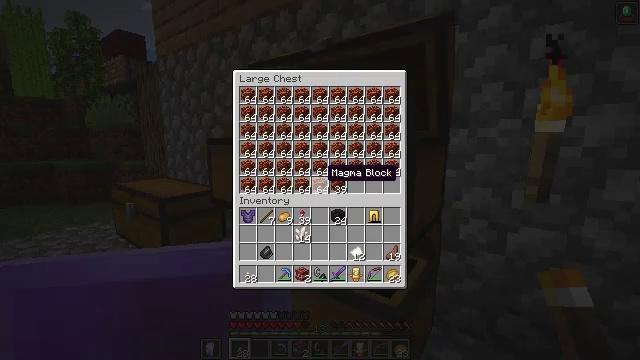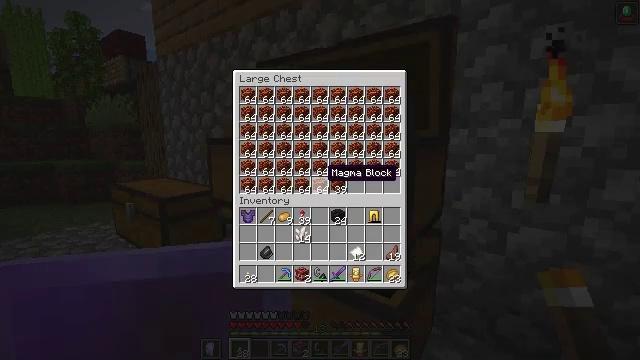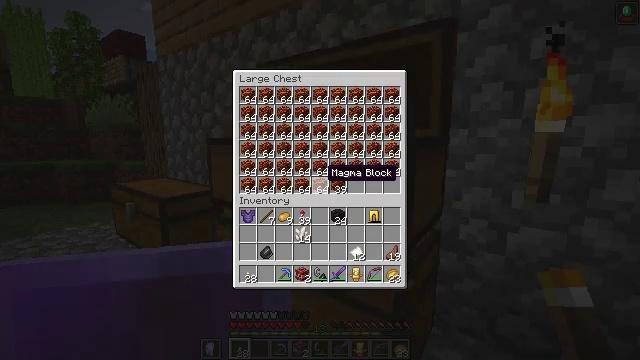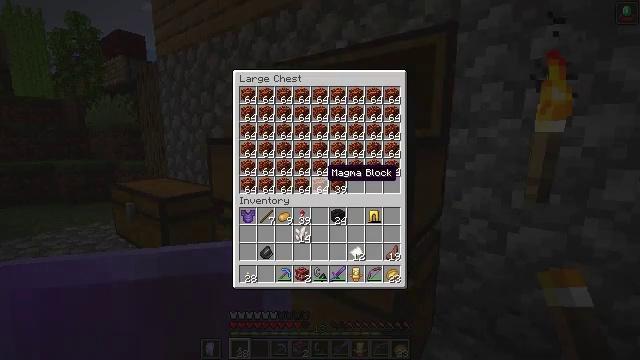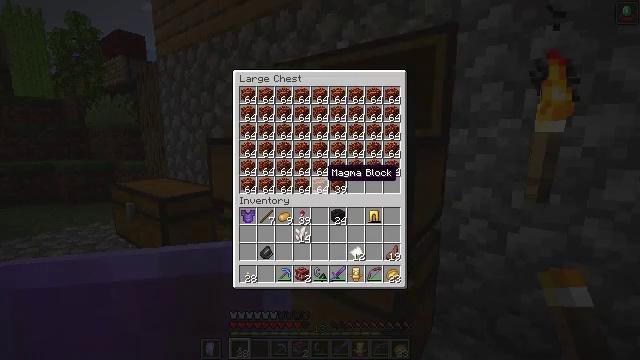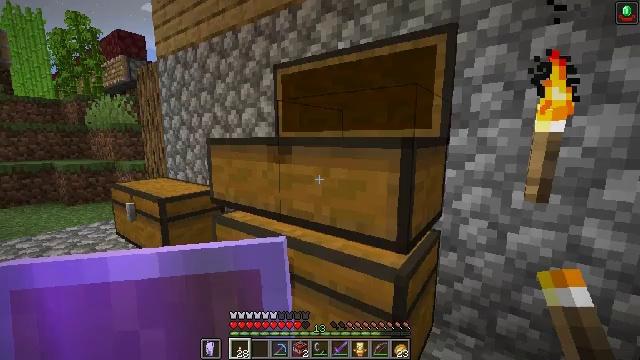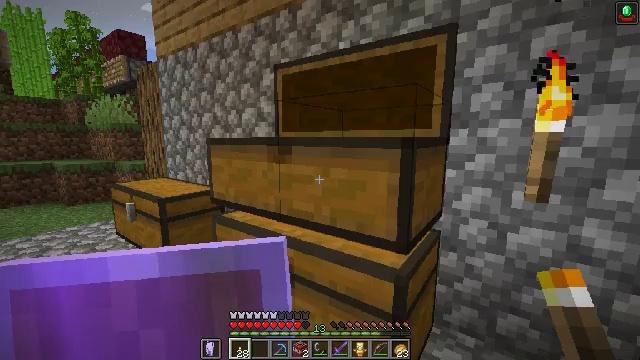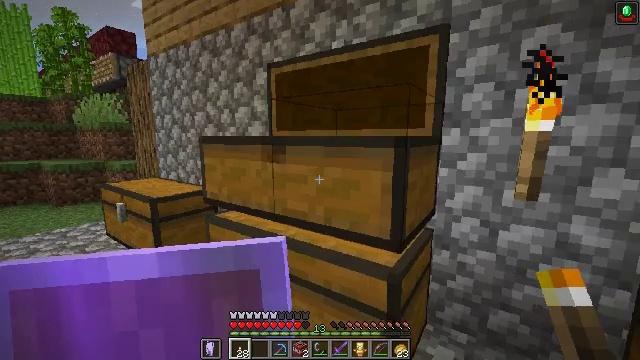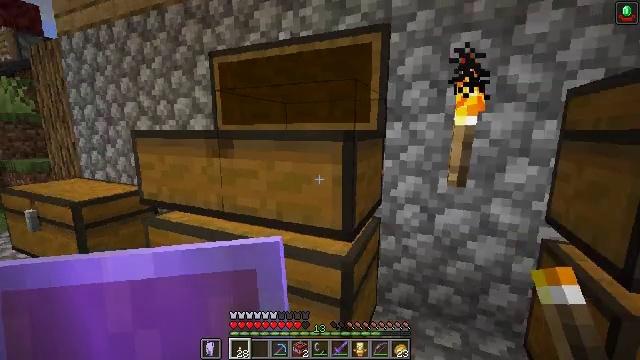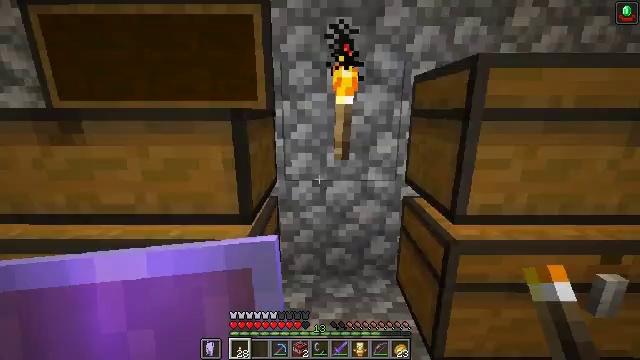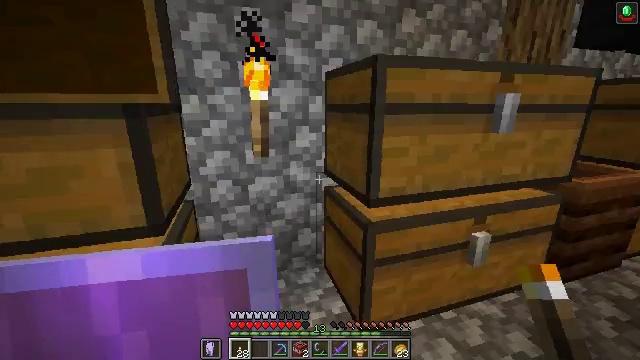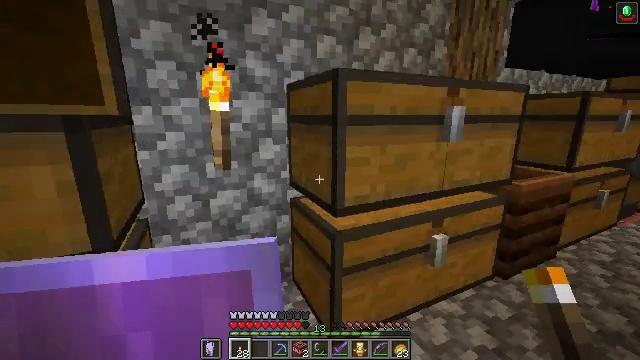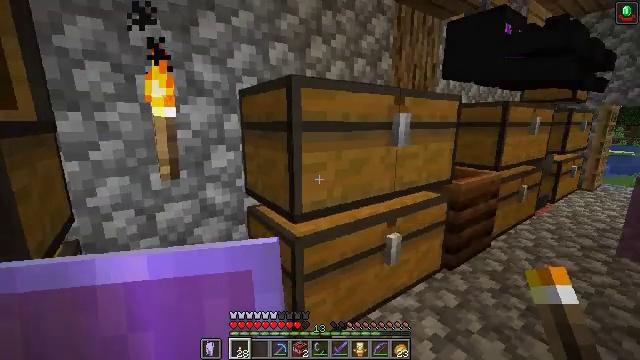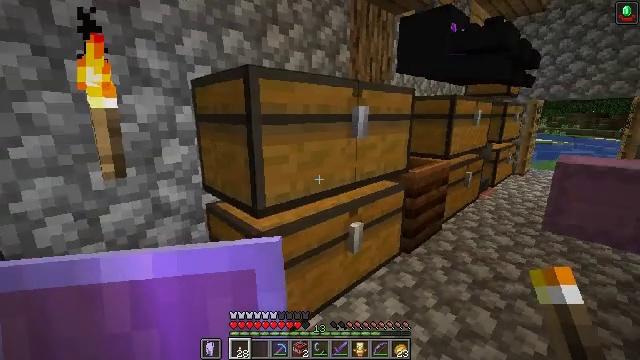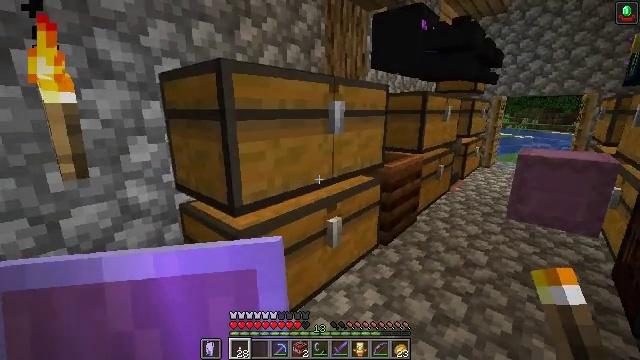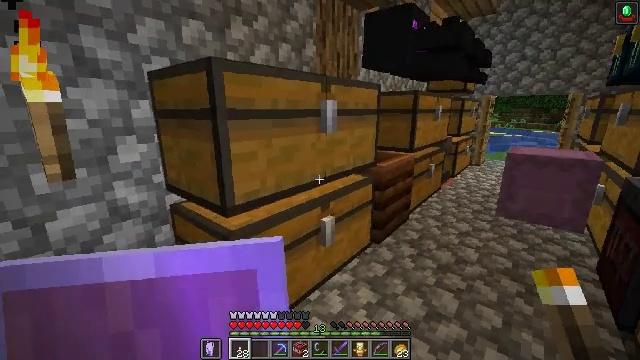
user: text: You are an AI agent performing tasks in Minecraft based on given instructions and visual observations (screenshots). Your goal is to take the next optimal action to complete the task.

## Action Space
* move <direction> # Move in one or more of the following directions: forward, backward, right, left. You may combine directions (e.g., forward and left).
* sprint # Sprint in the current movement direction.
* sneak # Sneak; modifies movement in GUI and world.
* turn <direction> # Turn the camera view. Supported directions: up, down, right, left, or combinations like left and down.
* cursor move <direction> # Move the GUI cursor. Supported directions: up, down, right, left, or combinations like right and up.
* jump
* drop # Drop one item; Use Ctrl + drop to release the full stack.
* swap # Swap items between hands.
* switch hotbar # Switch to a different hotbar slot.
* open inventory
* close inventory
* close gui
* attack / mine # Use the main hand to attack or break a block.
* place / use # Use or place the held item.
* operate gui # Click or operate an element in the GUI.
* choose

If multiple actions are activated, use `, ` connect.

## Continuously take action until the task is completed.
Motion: motion action
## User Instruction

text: Heat ancient debris in the furnace to get netherite scrap.
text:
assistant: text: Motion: no_op
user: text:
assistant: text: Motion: no_op
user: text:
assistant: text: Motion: no_op
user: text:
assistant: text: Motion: no_op
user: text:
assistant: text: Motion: close inventory
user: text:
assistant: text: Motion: close inventory
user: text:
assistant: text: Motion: turn right, close inventory
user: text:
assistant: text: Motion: turn right and down
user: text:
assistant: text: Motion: turn right and down
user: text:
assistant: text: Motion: turn right and down
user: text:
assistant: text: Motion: turn right and up
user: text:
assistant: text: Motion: turn right and up
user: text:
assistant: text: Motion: turn right and down
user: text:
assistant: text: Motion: turn right
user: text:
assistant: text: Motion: turn right
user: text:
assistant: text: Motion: use / place
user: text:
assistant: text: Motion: use / place
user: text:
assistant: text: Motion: use / place
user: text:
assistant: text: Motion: no_op
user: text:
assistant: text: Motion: turn left and up
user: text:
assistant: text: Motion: open gui
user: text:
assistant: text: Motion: no_op
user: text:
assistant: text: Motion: no_op
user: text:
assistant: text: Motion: no_op
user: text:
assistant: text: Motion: cursor move right
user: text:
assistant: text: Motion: no_op
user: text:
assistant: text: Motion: no_op
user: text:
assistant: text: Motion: no_op
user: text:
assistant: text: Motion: no_op
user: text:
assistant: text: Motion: turn down, close gui